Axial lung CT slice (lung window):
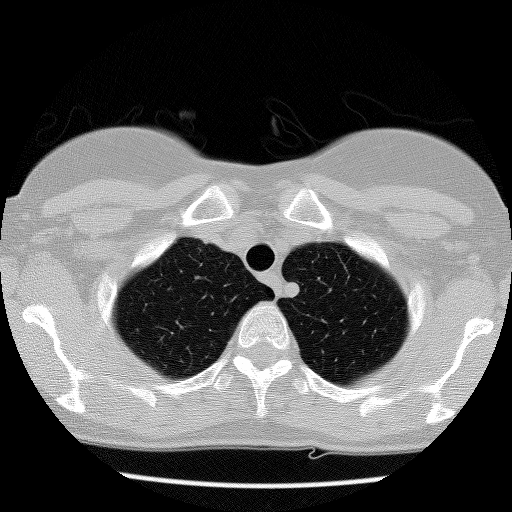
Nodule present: no